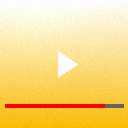
Screen state: on